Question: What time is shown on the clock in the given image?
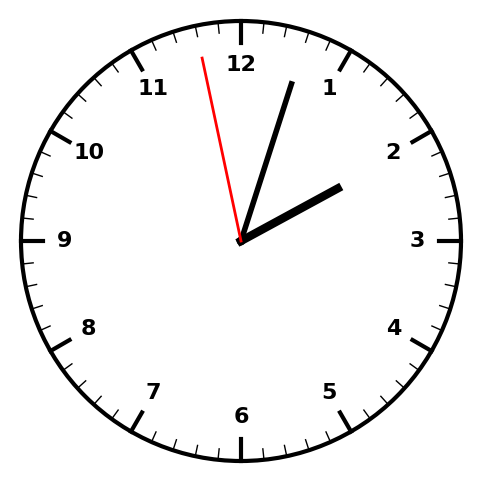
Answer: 02:02:58